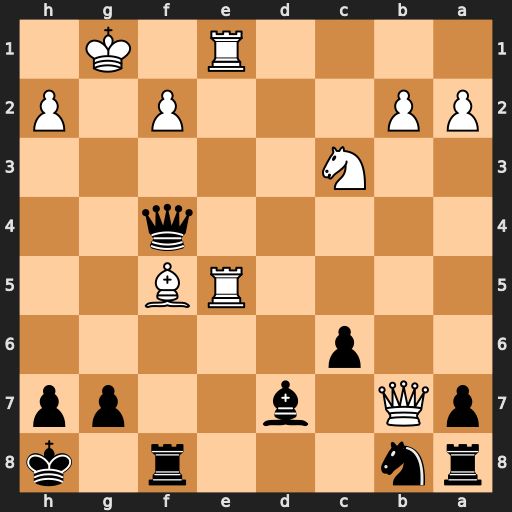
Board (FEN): rn3r1k/pQ1b2pp/2p5/4RB2/5q2/2N5/PP3P1P/4R1K1
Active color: b
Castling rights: -
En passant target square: -
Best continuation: Bxf5 Re8 Qg4+